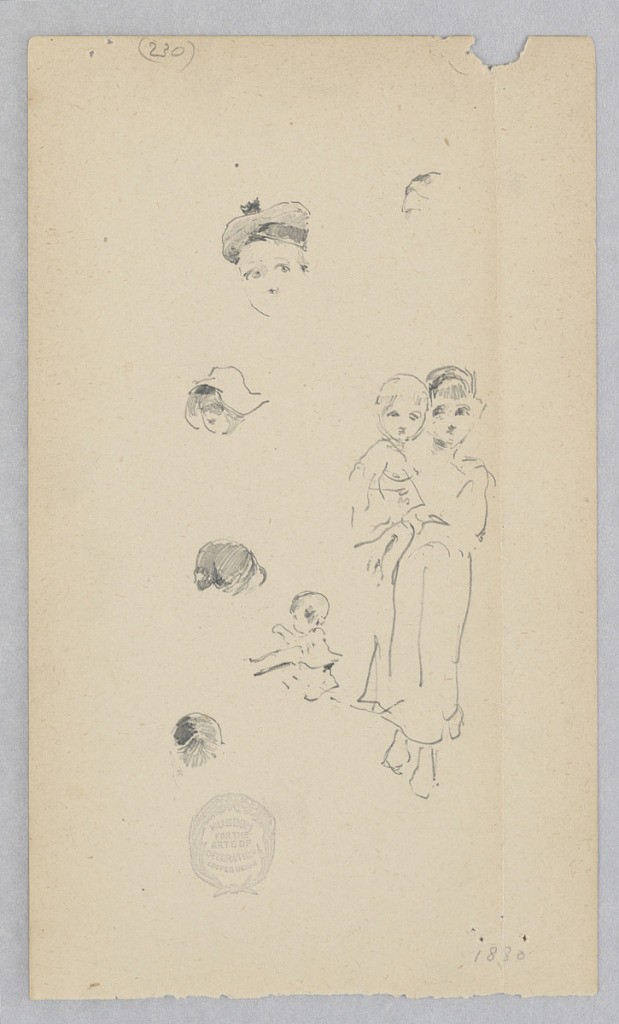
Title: Beggars, Venice, Italy
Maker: Robert Frederick Blum, American, 1857–1903
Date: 1880
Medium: Graphite on wove paper
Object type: Drawing
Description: Five partial sketches of young figures in Venice; Center right, female figure holding an infant.